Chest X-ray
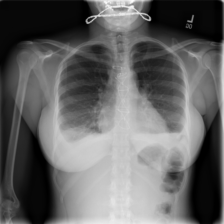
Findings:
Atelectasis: negative
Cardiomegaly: negative
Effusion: positive
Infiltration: positive
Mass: negative
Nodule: negative
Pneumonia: positive
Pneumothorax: negative
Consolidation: negative
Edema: negative
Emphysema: negative
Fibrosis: negative
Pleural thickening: negative
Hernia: negative